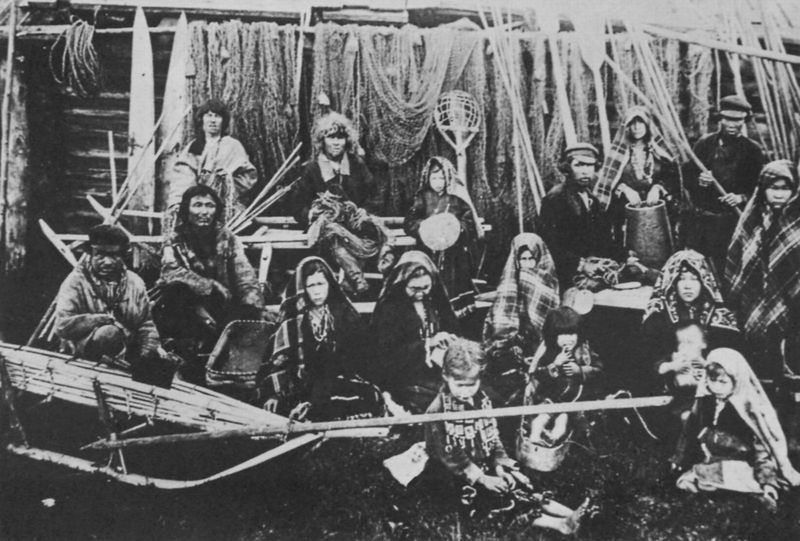
Titel: Ostjaken vom Ob
Künstler: Russischer Photograph
Standort: Paris
Institution: Société de Géographie Française
Schlagwörter: fuß, gruppe, hand, weiß, frauen, menschen, sitzen, holz, kariert, männer, schwarz, karo, kappe, mütze, arm, vollbart, hände, hütte, familie, kind, boot, kahn, kinder, paddel, krug, topf, füße, schiff, fischer, netze, dorf, kopftuch, foto, fotografie, schwarzweiß, jagd, jäger, elend, kopftücher, schlitten, speer, speere, netz, fischernetze, historisch, fischen, decken, indianer, tundra, pagenkopf, käscher, sibirien, eskimos, eskimo, chanten, inuit, jäger und sammler, khanti, narte, ob ugrisch, taiga, ugrisch, uralisch